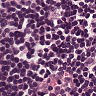
Metastatic tissue present: no